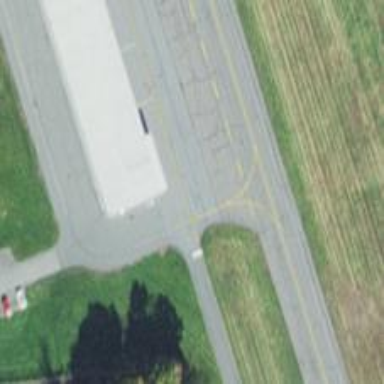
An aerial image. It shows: Image of taxiway at airport.